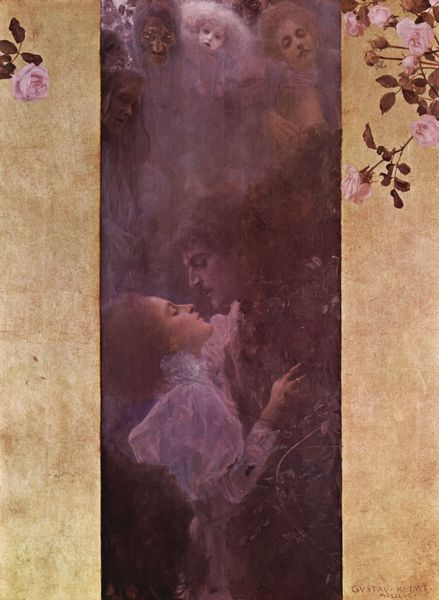
Titel: Die Liebe
Künstler: Gustav Klimt
Standort: Wien
Institution: Historisches Museum der Stadt Wien
Schlagwörter: blätter, dunkel, gemälde, hand, himmel, mann, weiß, frauen, gelb, grün, menschen, blumen, frau, haar, kleid, licht, profil, blüten, rose, rosen, rot, hochformat, ornament, symbolismus, tanz, bart, gesichter, jung, arm, augen, gesicht, kragen, rahmen, ärmel, dunkelheit, gold, haare, kind, paar, rosa, engel, kuss, küssen, leidenschaft, liebe, umarmung, dunst, lila, nebel, violett, rand, romantik, jugendstil, floral, festhalten, stuck, stil, fin de siècle, klimt, ring, geheimnisvoll, stiel, umarmen, jugend, trüb, liebespaar, nähe, romantisch, wesen, romeo und julia, vegetabil, trockenblumen, dämonen, geister, spalt, beobachtung, gespenster, intim, frau kuss, jugend stiel